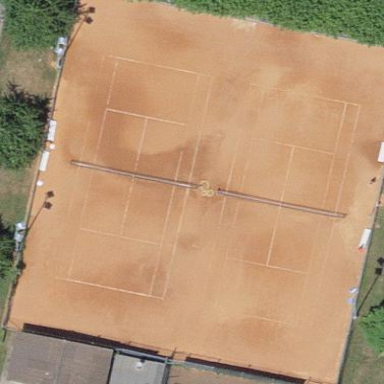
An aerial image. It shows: Tennis court in leisure pitch.